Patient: sex M, age 71
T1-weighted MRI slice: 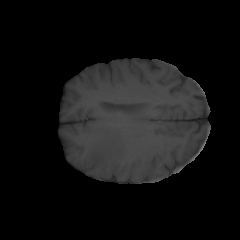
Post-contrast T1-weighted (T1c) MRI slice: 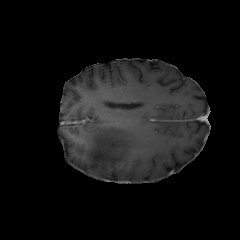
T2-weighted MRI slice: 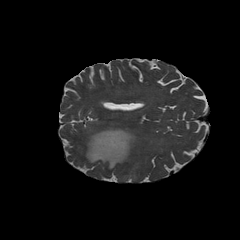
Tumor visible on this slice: yes
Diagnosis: Glioblastoma, IDH-wildtype
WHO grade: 4